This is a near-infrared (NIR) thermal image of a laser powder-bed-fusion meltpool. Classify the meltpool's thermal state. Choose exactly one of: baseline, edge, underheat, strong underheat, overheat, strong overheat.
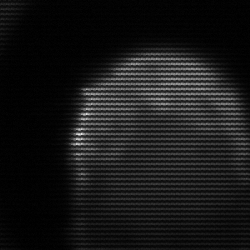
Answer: edge